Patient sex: F
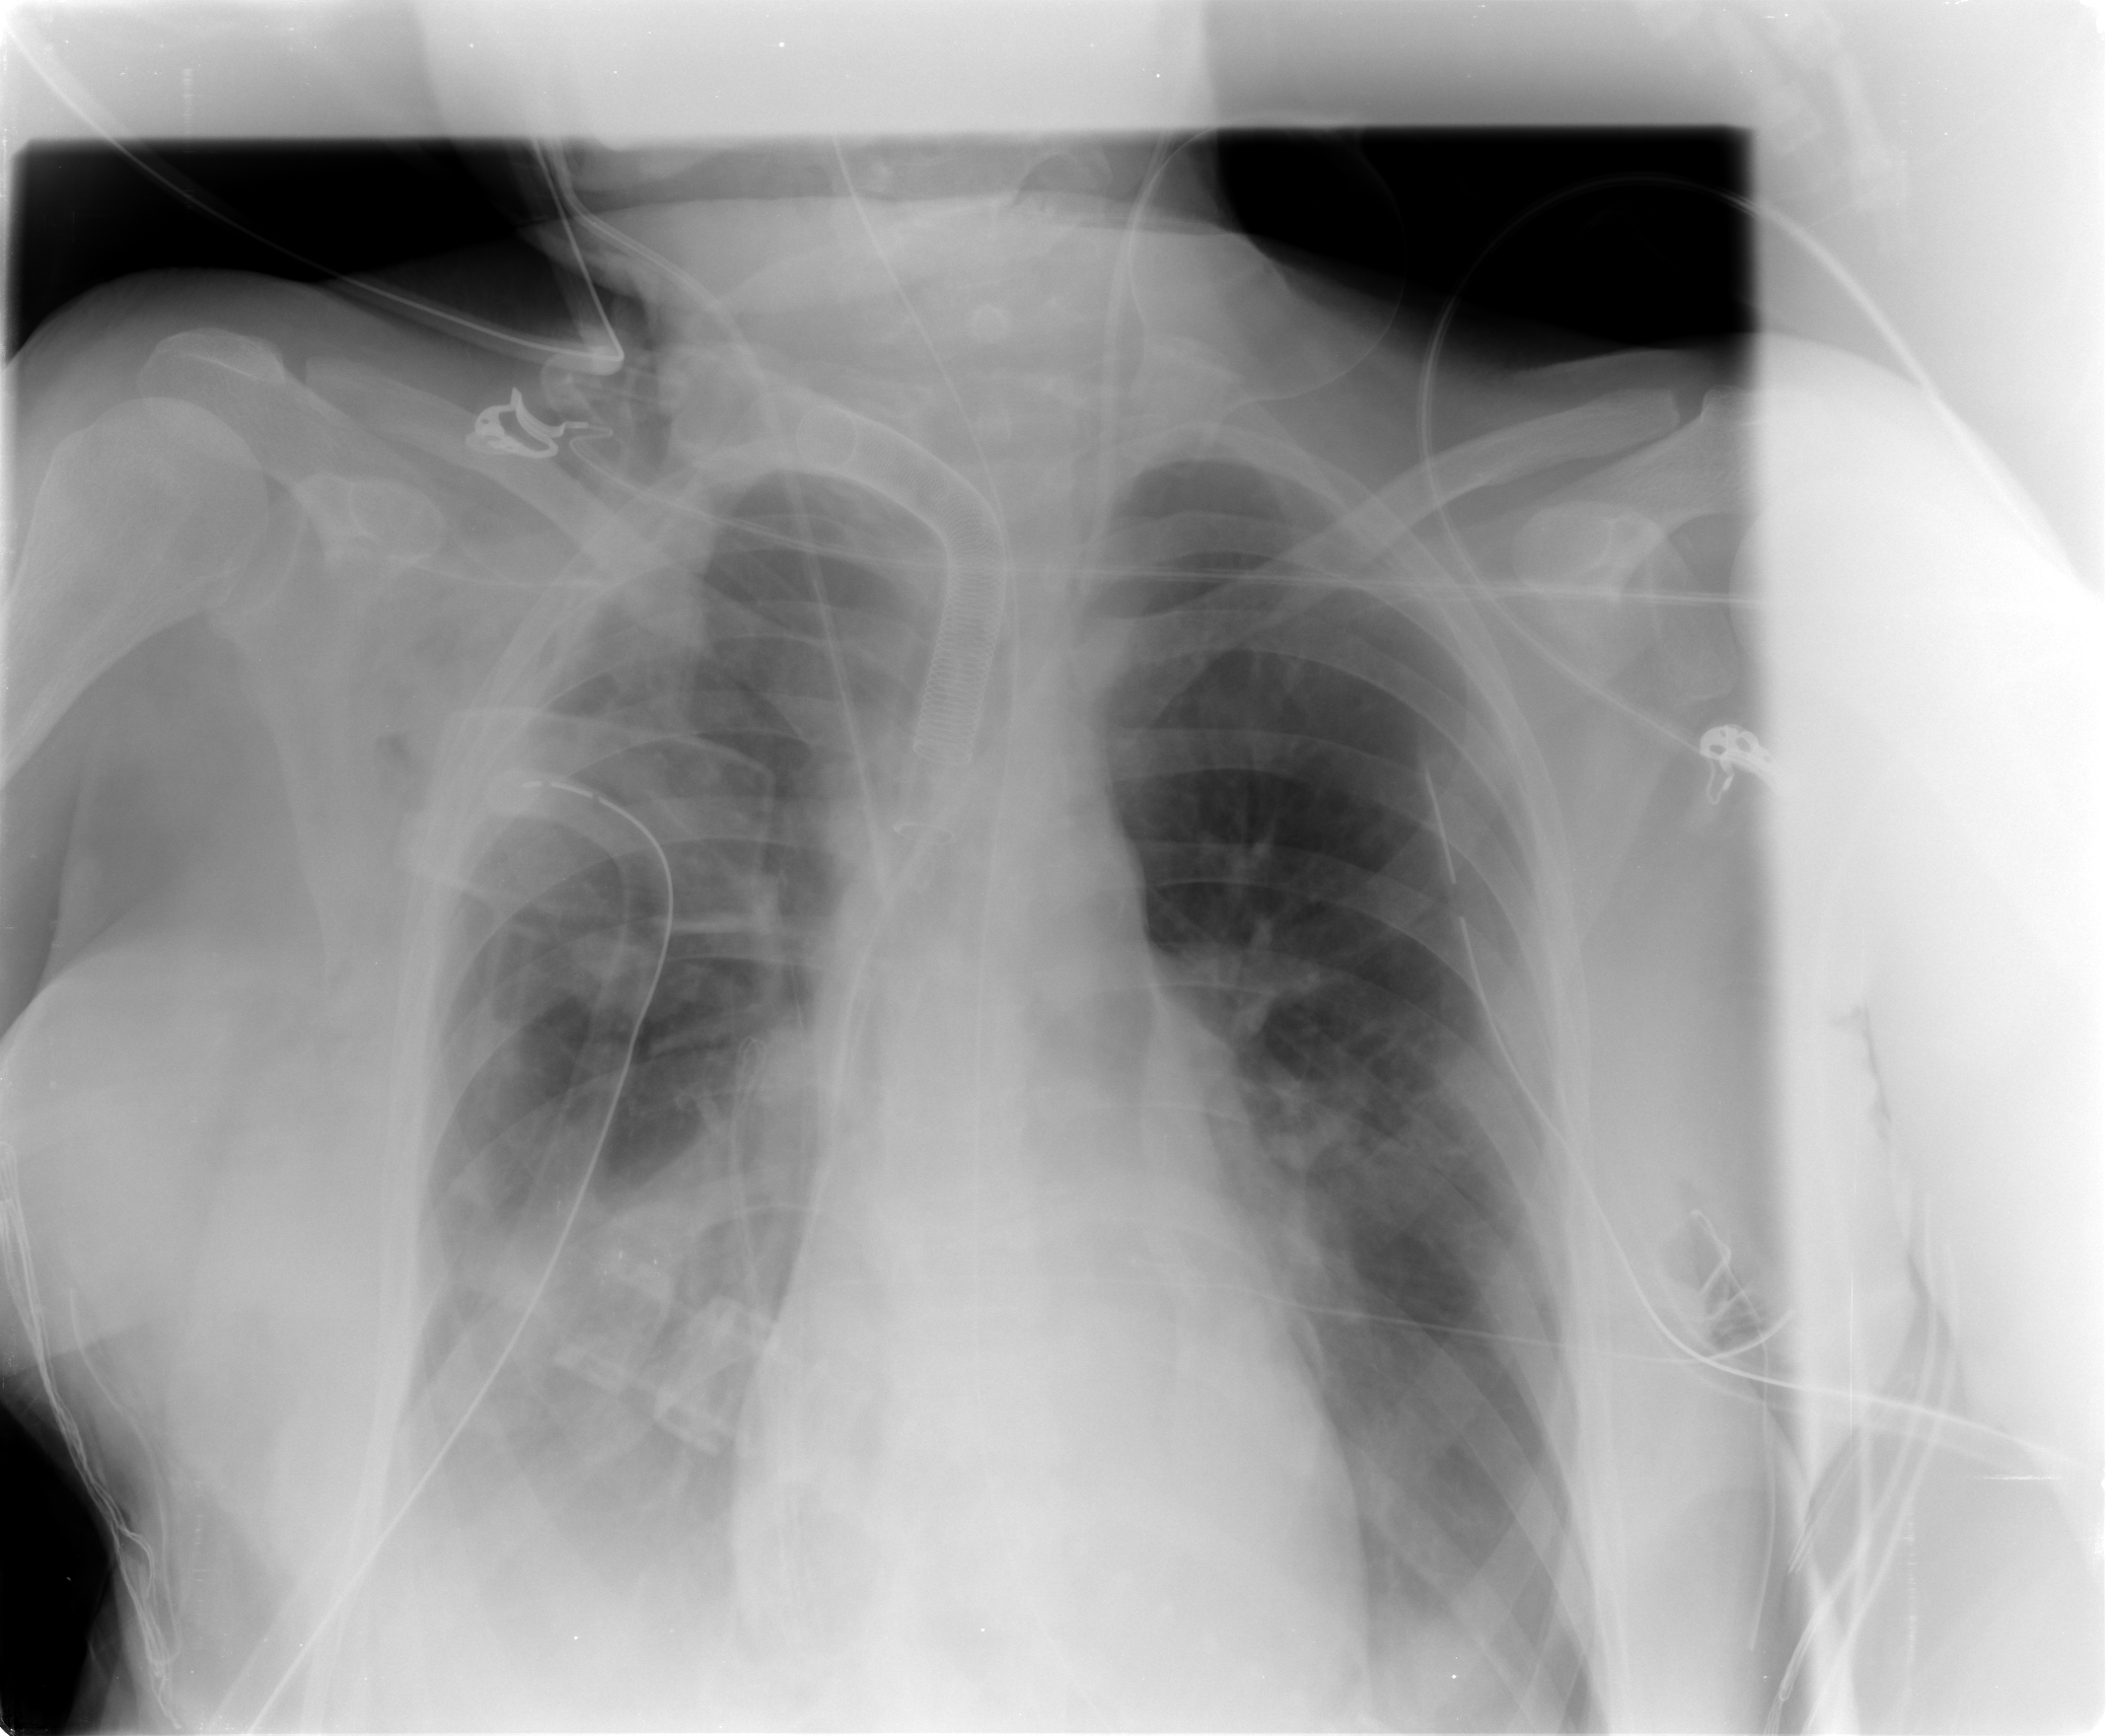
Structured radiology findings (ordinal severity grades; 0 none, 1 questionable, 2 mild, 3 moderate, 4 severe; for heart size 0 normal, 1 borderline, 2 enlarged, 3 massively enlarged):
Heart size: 0
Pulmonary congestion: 1
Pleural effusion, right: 3
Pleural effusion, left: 0
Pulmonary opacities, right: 1
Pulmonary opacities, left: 0
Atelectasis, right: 3
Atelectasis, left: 0